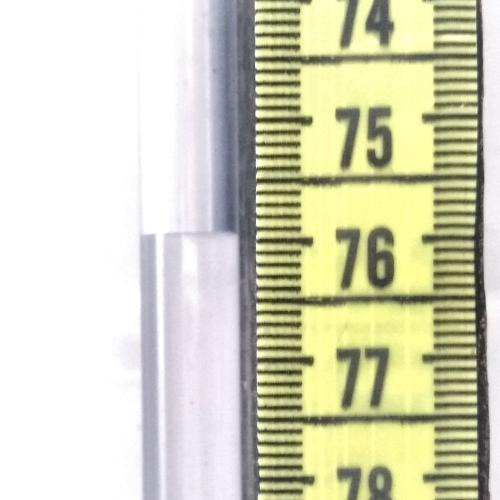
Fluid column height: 75.9 cm